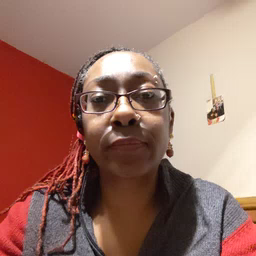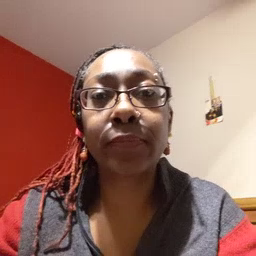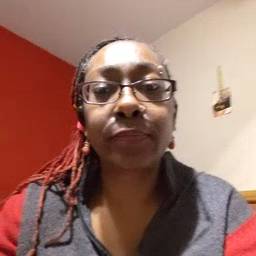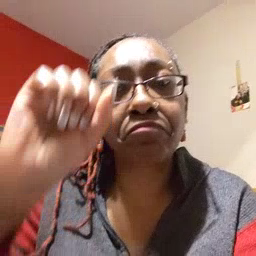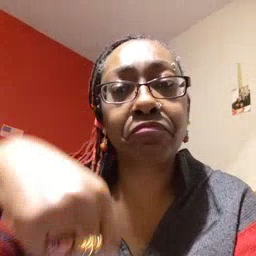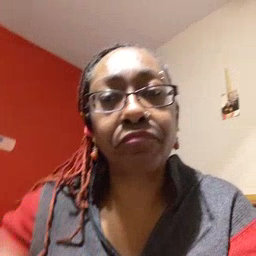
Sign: can